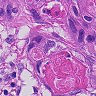
Metastatic tissue present: yes